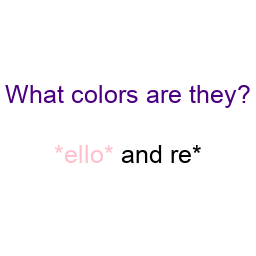
Color: pink, black
Color name shown: yellow, red
Background color: white
Question text color: indigo